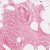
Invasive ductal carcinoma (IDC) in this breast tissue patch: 0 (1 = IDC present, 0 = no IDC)